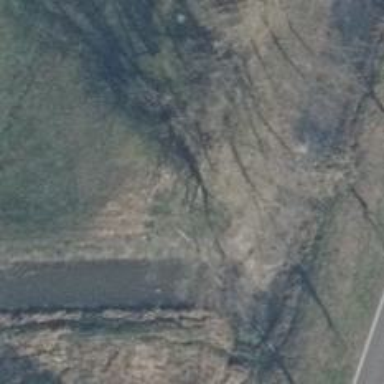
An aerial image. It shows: Row of trees in natural setting.